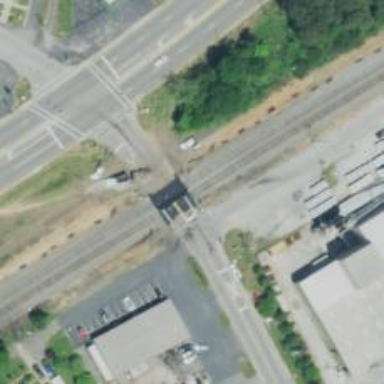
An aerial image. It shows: Railway crossing.